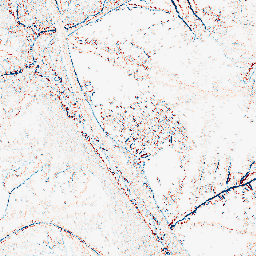
Category: edge_preserving
Decomposition family: median
Decomposition parameters: size: 3
Upsampling method: sinc_blackman
Upsampling parameters: scale: 4
kernel_size: 16
Upsampling scale: 4